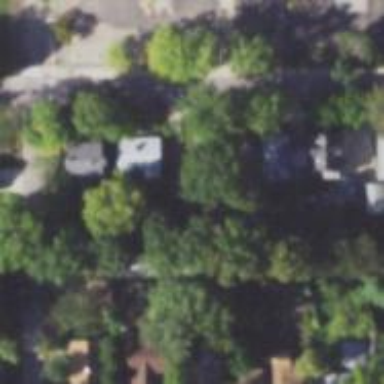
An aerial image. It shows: Sidewalk.